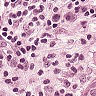
Metastatic tissue present: yes